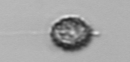
Label: Pseudochattonella_farcimen